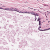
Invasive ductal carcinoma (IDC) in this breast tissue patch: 0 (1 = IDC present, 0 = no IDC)